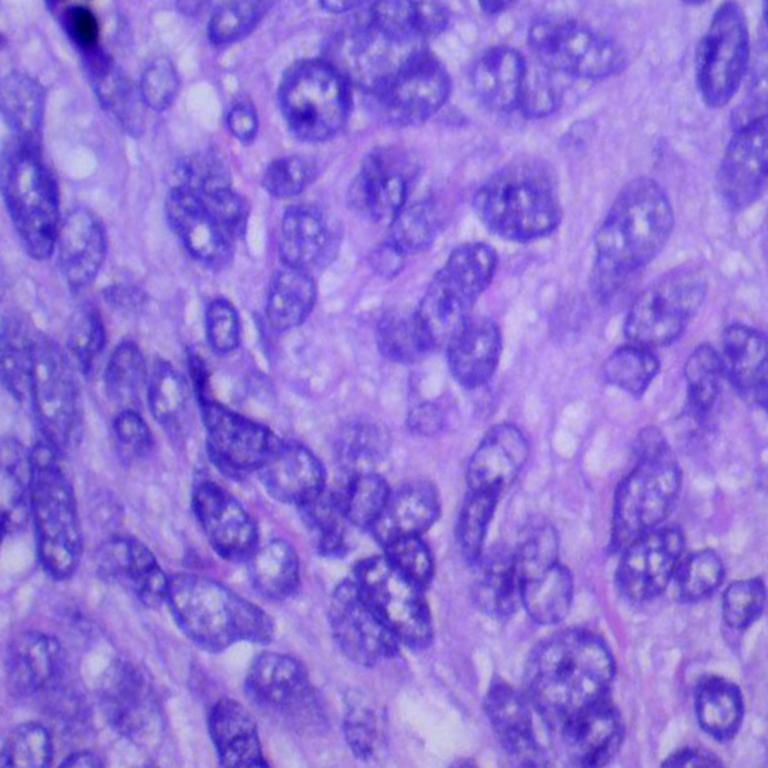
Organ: lung
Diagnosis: squamous carcinomas